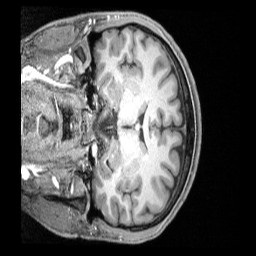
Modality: T1w
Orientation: coronal
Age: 25
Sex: male
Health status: ill
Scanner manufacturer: siemens
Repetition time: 2.4 s
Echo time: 0.00231 s